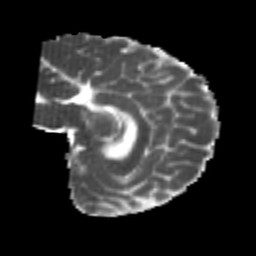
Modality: MD
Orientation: sagittal
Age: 25
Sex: female
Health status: healthy
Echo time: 0.074 s